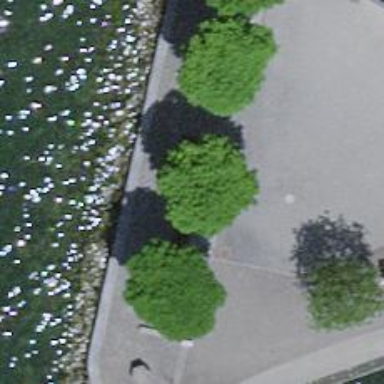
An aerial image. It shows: Black bench.